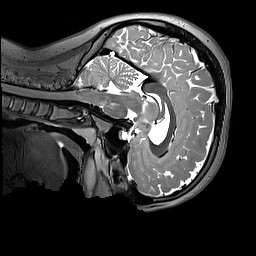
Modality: T2w
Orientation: sagittal
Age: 11
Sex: male
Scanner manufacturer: siemens
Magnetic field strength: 3 T
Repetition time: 3.2 s
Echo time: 0.408 s